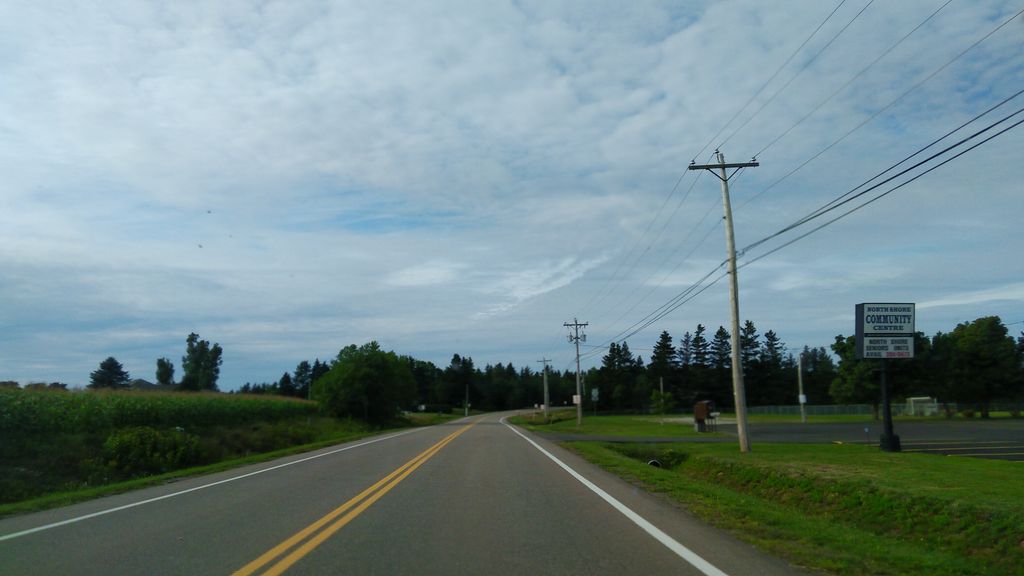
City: charlottetown